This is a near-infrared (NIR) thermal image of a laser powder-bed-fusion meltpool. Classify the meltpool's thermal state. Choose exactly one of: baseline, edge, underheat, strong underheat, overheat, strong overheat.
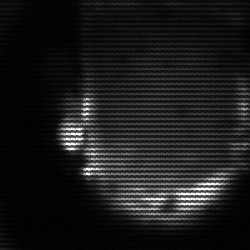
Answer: baseline